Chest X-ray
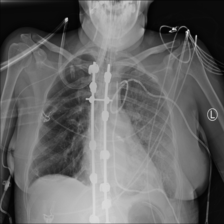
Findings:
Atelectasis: negative
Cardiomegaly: negative
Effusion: positive
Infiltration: negative
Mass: negative
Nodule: negative
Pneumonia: negative
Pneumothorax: negative
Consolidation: negative
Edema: negative
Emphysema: negative
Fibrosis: negative
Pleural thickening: negative
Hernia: negative